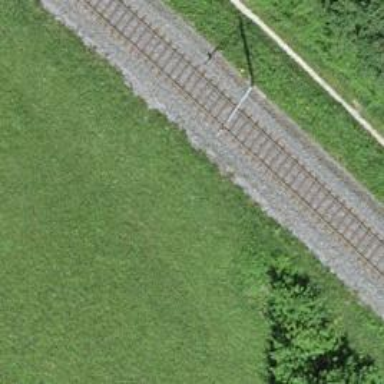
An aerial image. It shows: Single-track electrified railway with contact line.